Field crop: tomato
Growth stage: 1
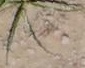
Species: cyperus